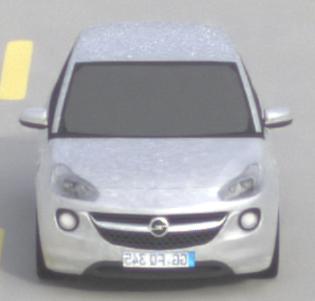
Make: Opel
Model: ADAM 1.2
Detailed model: ADAM
Model produced from: 2013/01
Model produced until: 2014/11
Doors: 3
Color: white
Road condition: dry road
Daytime: morning or afternoon
Contrast: low contrast